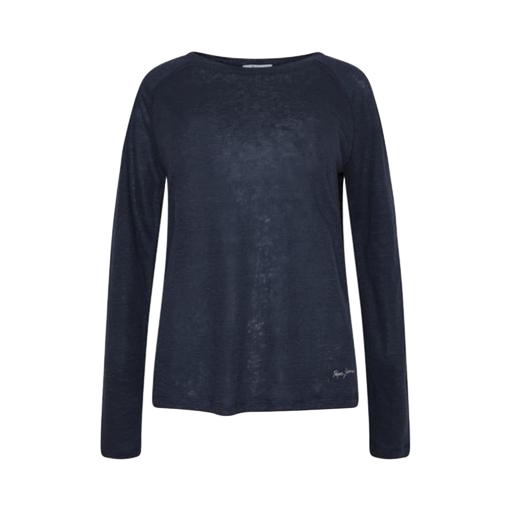
blue still long-sleeved top, blue iconic women's long-sleeved t-shirt, her longsleeve top, white background